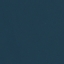
Land use / land cover: SeaLake